Interaction volume radius: 5 \u00c5
Interaction volume height: 10 \u00c5
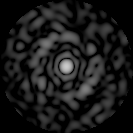
Disorder parameter: 0.8293